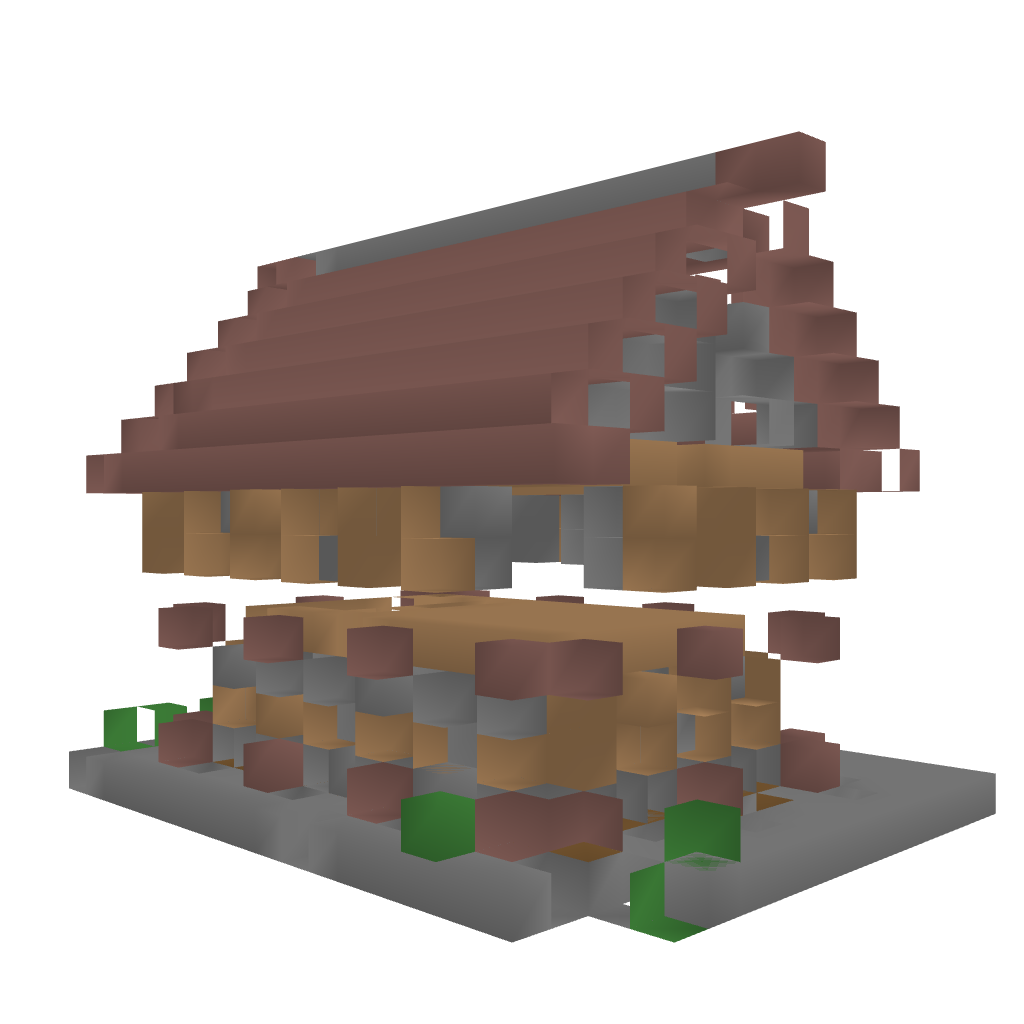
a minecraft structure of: Medieval House Small bad low quality